Солнечным утром на освещаемом солнцем сухом асфальте видны блестящие пятна, похожие на лужи воды. Их появление является простейшим миражом — реально в этих «лужах» мы видим отражение неба. Цель данной задачи дать теоретическое описание этого явления. Показатель преломления воздуха $n$ зависит от концентрации молекул $\gamma$ в соответствии с формулой $$ n=1+\frac{\alpha \gamma}{2}. \ (1) $$ где $\alpha=2.3\cdot10^{-29}~м^{3}$ — средняя поляризуемость молекул воздуха. Будем считать, что темпе-ратура воздуха равна $t_{0}=20^{\circ}\mathrm{C}$, атмосферное давление $P_{0}=1.0\cdot 10^{5}~Па$. Благодаря солнечным лучам у поверхности асфальта образуется тонкий слой более нагретого воздуха, темпе-ратура которого на $\Delta t=2.0^{\circ}\mathrm{C}$ выше, чем температура более высоких слоев. Водитель движется прямолинейно по горизонтальной дороге, причем его глаза находятся на высоте $h=1.2~м$ над поверхностью асфальта.
Оцените, на каком расстоянии от водителя он может увидеть ближайшую к нему лужу-мираж. Постоянная Больцмана $k_{B}=1.38\cdot 10^{-23}~Дж/К$. $$ (1+x)^{\gamma} \approx 1+\gamma x \\ \sin x \approx x \\ \cos x \approx 1-\frac{x^{2}}{2} $$
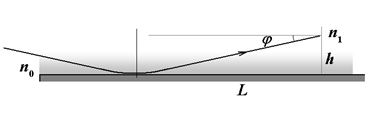
Решение: В действительности, кажущиеся «лужи» появляются из-за отражения лучей, идущих от неба, от более нагретого слоя воздуха вблизи асфальта. На рисунке схематично показан один из таких лучей.  Условие полного отражения имеет вид$$n_{0}=n_{1}\cos \varphi, \ (1)$$где $n_{0}$, $n_{1}$ — показатели преломления воздуха у поверхности асфальта и на удалении от него, соответственно. Показатель преломления зависит от концентрации молекул, и, следовательно, от температуры воздуха. Из уравнения состояния идеального газа $$P=\gamma kT, \ (2)$$выразим значение концентрации и подставим в формулу для показателя преломления:$$n_{1}=1+\frac{\alpha P}{2kT}, \quad n_{0}=1+\frac{\alpha P}{2k(T+\Delta T)}. \ (3)$$найдем отношение показателей преломления (с учетом того, что они мало отличаются от единицы).$$\frac{n_{0}}{n_{1}}=\frac{1+\frac{\alpha P}{2k(T+\Delta T)}}{1+\frac{\alpha P}{2kT}} \approx \frac{1+\frac{\alpha P}{2kT}\left(1-\frac{\Delta T}{T} \right)}{1+\frac{\alpha P}{2kT}} \approx 1-\frac{\alpha P\Delta T}{2kT^{2}}. \ (4)$$Так как угол $\varphi$ мал, можно воспользоваться приближенной формулой $\cos \varphi 1-\frac{\varphi ^{2}}{2}$. В этом случае из формул (1) и (4) следует, что $$\varphi =\sqrt{\frac{\alpha P \Delta T}{k T^{2}}}. \ (5)$$Теперь легко найти, что расстояние на котором видна «лужа» при заданных условиях равно$$L=\frac{h}{\varphi}=h\sqrt{\frac{kT^{2}}{\alpha P\Delta T}}=1.2\sqrt{\frac{1.38\cdot10^{-23}\cdot (293)^{2}}{2.3\cdot 10^{-29}\cdot 1.0 \cdot 10^{5}\cdot 2.0}} \approx 6.1\cdot 10^{2}~м. \ (6)$$
Ответ: $$L=h\sqrt{\frac{kT^{2}}{\alpha P\Delta T}} \approx 6.1\cdot 10^{2}~м. $$
Темы:
T, Жаутыковские